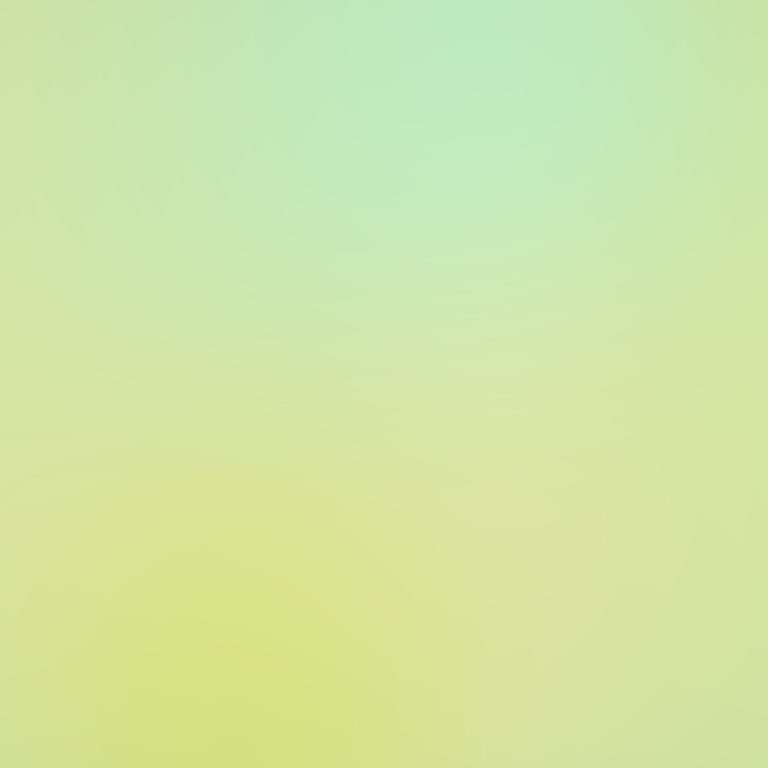
Abstract light effect, smooth gradient from soft yellow to light green, calm atmosphere, diffuse light, no room, no furniture, no objects.